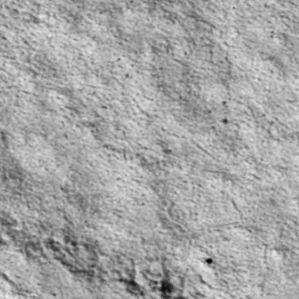
Label: non_frost